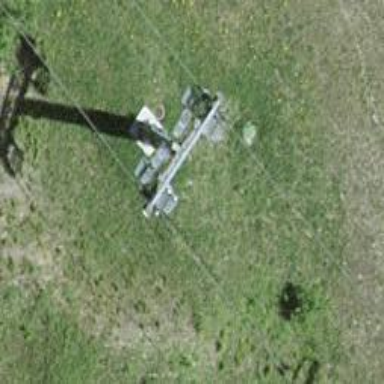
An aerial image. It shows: Pylon used for aerialway.